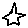
Label: star